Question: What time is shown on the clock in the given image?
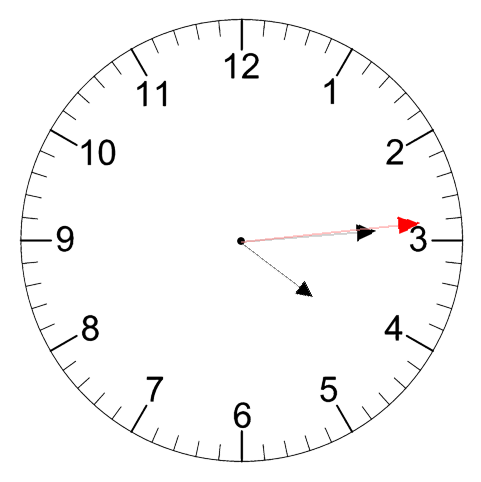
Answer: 04:14:14